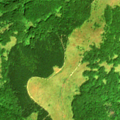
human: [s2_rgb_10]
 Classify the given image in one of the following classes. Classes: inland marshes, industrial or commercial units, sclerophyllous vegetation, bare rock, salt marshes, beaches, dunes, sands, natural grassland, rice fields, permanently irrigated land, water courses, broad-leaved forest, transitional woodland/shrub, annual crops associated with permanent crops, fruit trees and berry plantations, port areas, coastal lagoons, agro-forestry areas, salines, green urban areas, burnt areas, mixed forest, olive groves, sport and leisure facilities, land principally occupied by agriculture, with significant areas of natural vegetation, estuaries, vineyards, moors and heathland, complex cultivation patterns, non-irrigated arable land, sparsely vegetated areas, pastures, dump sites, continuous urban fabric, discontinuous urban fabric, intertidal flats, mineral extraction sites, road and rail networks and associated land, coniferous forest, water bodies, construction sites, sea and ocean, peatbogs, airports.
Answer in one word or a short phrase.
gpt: broad-leaved forest, mixed forest, natural grassland, transitional woodland/shrub